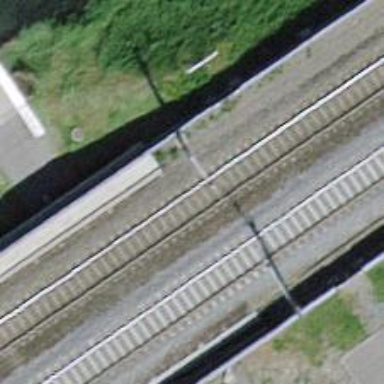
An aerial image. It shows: Single-track railway bridge with electrified contact line.